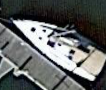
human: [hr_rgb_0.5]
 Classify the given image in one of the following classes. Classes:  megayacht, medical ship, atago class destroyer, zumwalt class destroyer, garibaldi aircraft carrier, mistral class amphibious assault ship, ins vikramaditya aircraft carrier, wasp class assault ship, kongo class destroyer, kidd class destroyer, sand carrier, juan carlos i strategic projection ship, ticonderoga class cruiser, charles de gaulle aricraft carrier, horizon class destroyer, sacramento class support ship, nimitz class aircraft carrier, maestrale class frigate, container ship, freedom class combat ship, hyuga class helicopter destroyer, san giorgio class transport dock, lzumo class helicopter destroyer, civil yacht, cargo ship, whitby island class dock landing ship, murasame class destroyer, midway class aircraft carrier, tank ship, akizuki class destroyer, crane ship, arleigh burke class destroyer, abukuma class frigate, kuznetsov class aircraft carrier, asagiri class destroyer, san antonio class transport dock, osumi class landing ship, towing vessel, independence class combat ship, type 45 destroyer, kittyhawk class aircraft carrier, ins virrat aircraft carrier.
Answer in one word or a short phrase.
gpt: Civil yacht